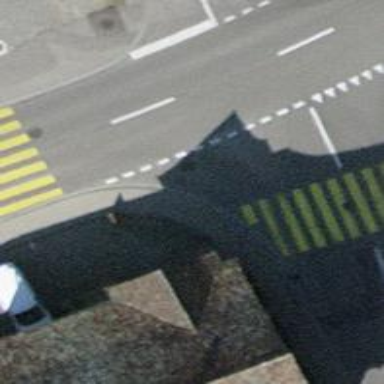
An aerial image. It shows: Kerb serving as barrier.